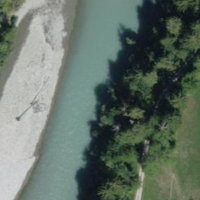
EUNIS habitat code: 15
Species observed at this site:
Campanula glomerata